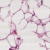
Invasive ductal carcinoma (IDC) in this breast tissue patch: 0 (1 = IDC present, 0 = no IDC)